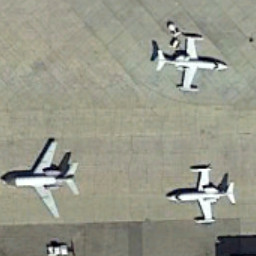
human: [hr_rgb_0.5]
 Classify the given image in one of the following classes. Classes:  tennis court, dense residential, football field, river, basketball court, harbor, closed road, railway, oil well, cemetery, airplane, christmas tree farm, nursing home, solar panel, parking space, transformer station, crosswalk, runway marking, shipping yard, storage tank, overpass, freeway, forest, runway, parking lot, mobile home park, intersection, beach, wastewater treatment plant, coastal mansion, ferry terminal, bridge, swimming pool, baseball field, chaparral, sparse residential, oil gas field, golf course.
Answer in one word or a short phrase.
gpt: airplane